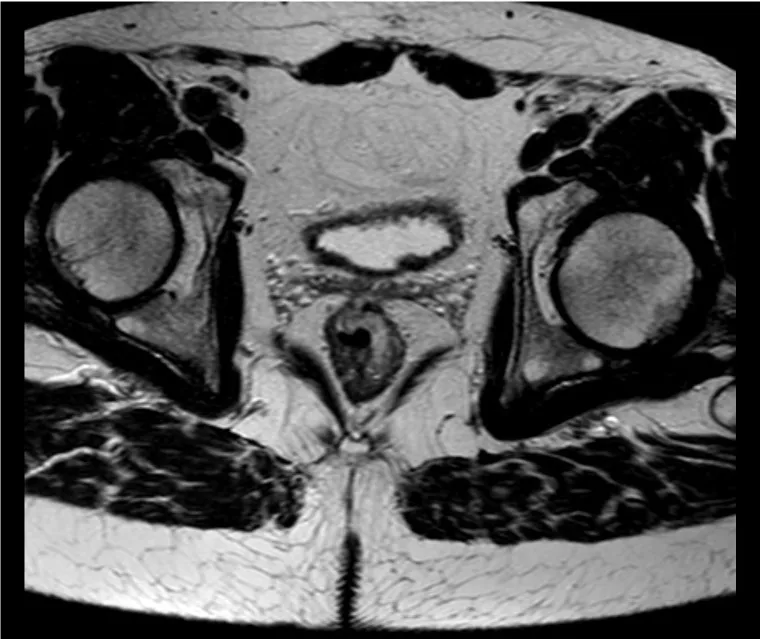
Magnetic resonance imaging scan showing the rectal tumor.
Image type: radiology (mri)